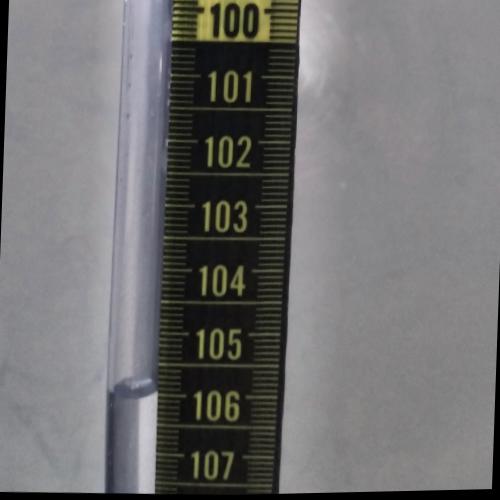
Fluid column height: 106.0 cm